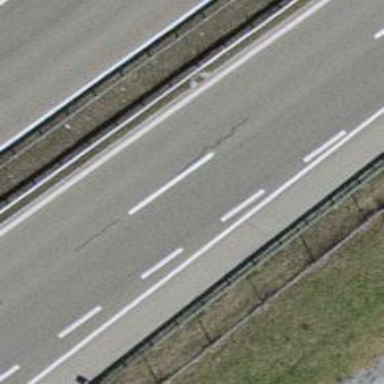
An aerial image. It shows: Asphalt motorway.